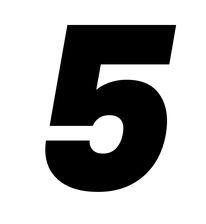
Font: Poppins-ExtraBoldItalic